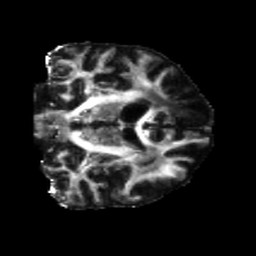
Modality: FA
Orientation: coronal
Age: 72
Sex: male
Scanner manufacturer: siemens
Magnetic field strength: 3 T
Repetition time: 5.25 s
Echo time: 0.08 s